Field crop: tomato
Growth stage: 2
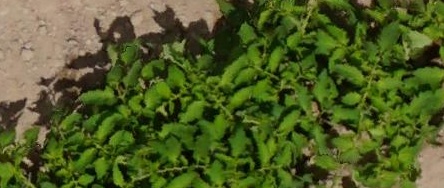
Species: tomato